Question: I have a bit of a silly error. I currently have the following:

I would like to have the label (yellow part) be the same height as the textarea. Here is my css:
'''
.labelbox{
border-bottom-left-radius:2em;
border-top-left-radius: 2em;
padding: 8px;
display: block;
border: 1px solid #d4d4d4;
background: #e9f939; /* Old browsers */
padding-right: 5px;
color:black;
float:left;
width:17.5%;
}
.inputbox{
width: 80%;
border: 1px solid #d4d4d4;
border-bottom-right-radius: 2em;
border-top-right-radius: 2em;
box-shadow: inset 0px 2px 2px #ececec;
display: inline;
padding: 8px;
font-size: 100%;
margin-top: 0px;
margin-bottom: 1%;
}
'''
HTML:
'''
<label class="labelbox" style="display:inline-block" for="textareacontactus">Type Message</label>
<textarea maxlength="1000" class="inputbox" rows="6" style="resize: none;height" ng-model="textareacontactus" ng-minlength="20" name="textareacontactus" id="textareacontactus" data-role="none"></textarea required>
'''
Now in my HTML I have used 'style="height:20%"' but nothing seems to change and I've got no clue why. Any ideas?
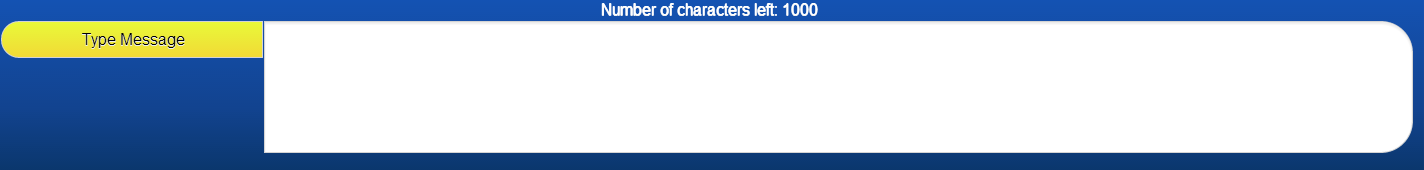
Answer: A make fix solution for you: <URL>
Just add 'line-height:6em;' to the '.labelbox'.